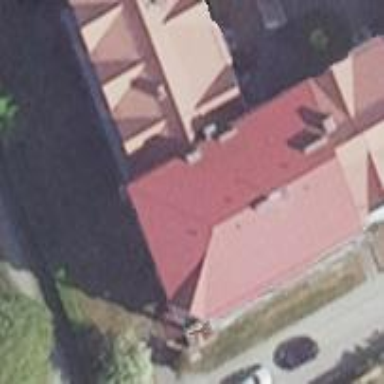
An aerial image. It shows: Residential building.